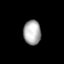
Tissue: lung
Cell type: Smooth muscle cells
Senescence score: 0.5669
Nuclear area (px): 417
Mean DAPI intensity: 174.084